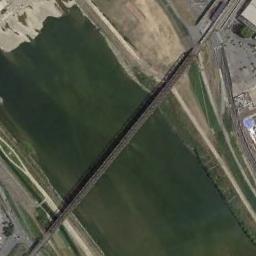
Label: bridge